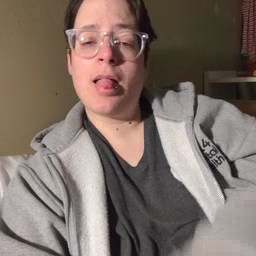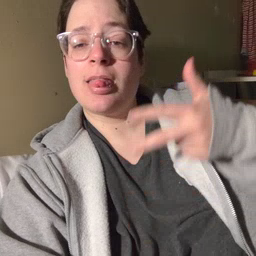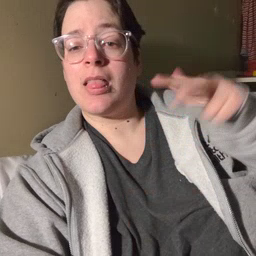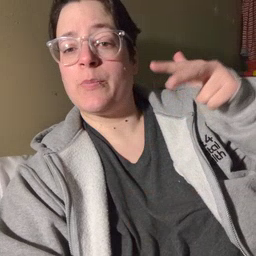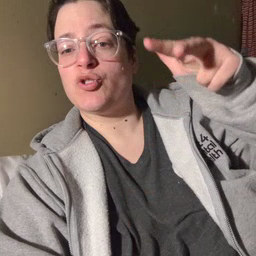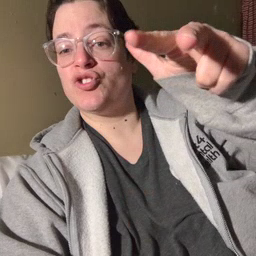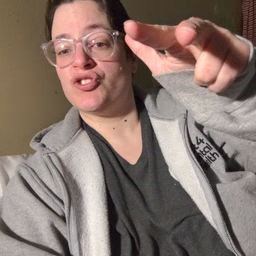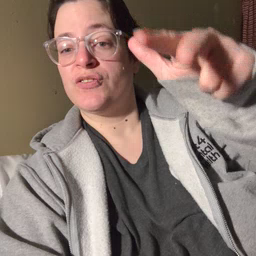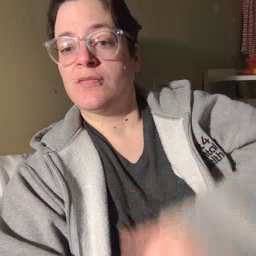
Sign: helicopter